八年级 · 组合几何学
为增强学生体质, 感受中国的传统文化, 学校将国家级非物质文化遗产 “抖空竹”引入阳光特色大课间. 如图是某同学 “抖空竹” 时的一个瞬间, 王聪把它抽象成如图的数学问题:已知 $A B / / C D, \angle E A B=80^{\circ}, \angle E C D=110^{\circ}$, 则 $\angle E$ 的度数为 $(\quad)$

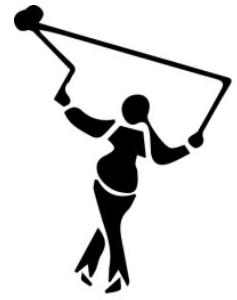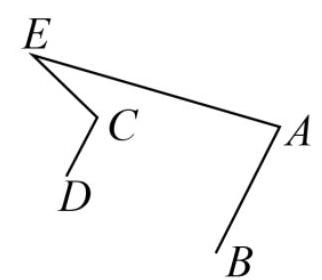
$20^{\circ}$

答案: C